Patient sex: F
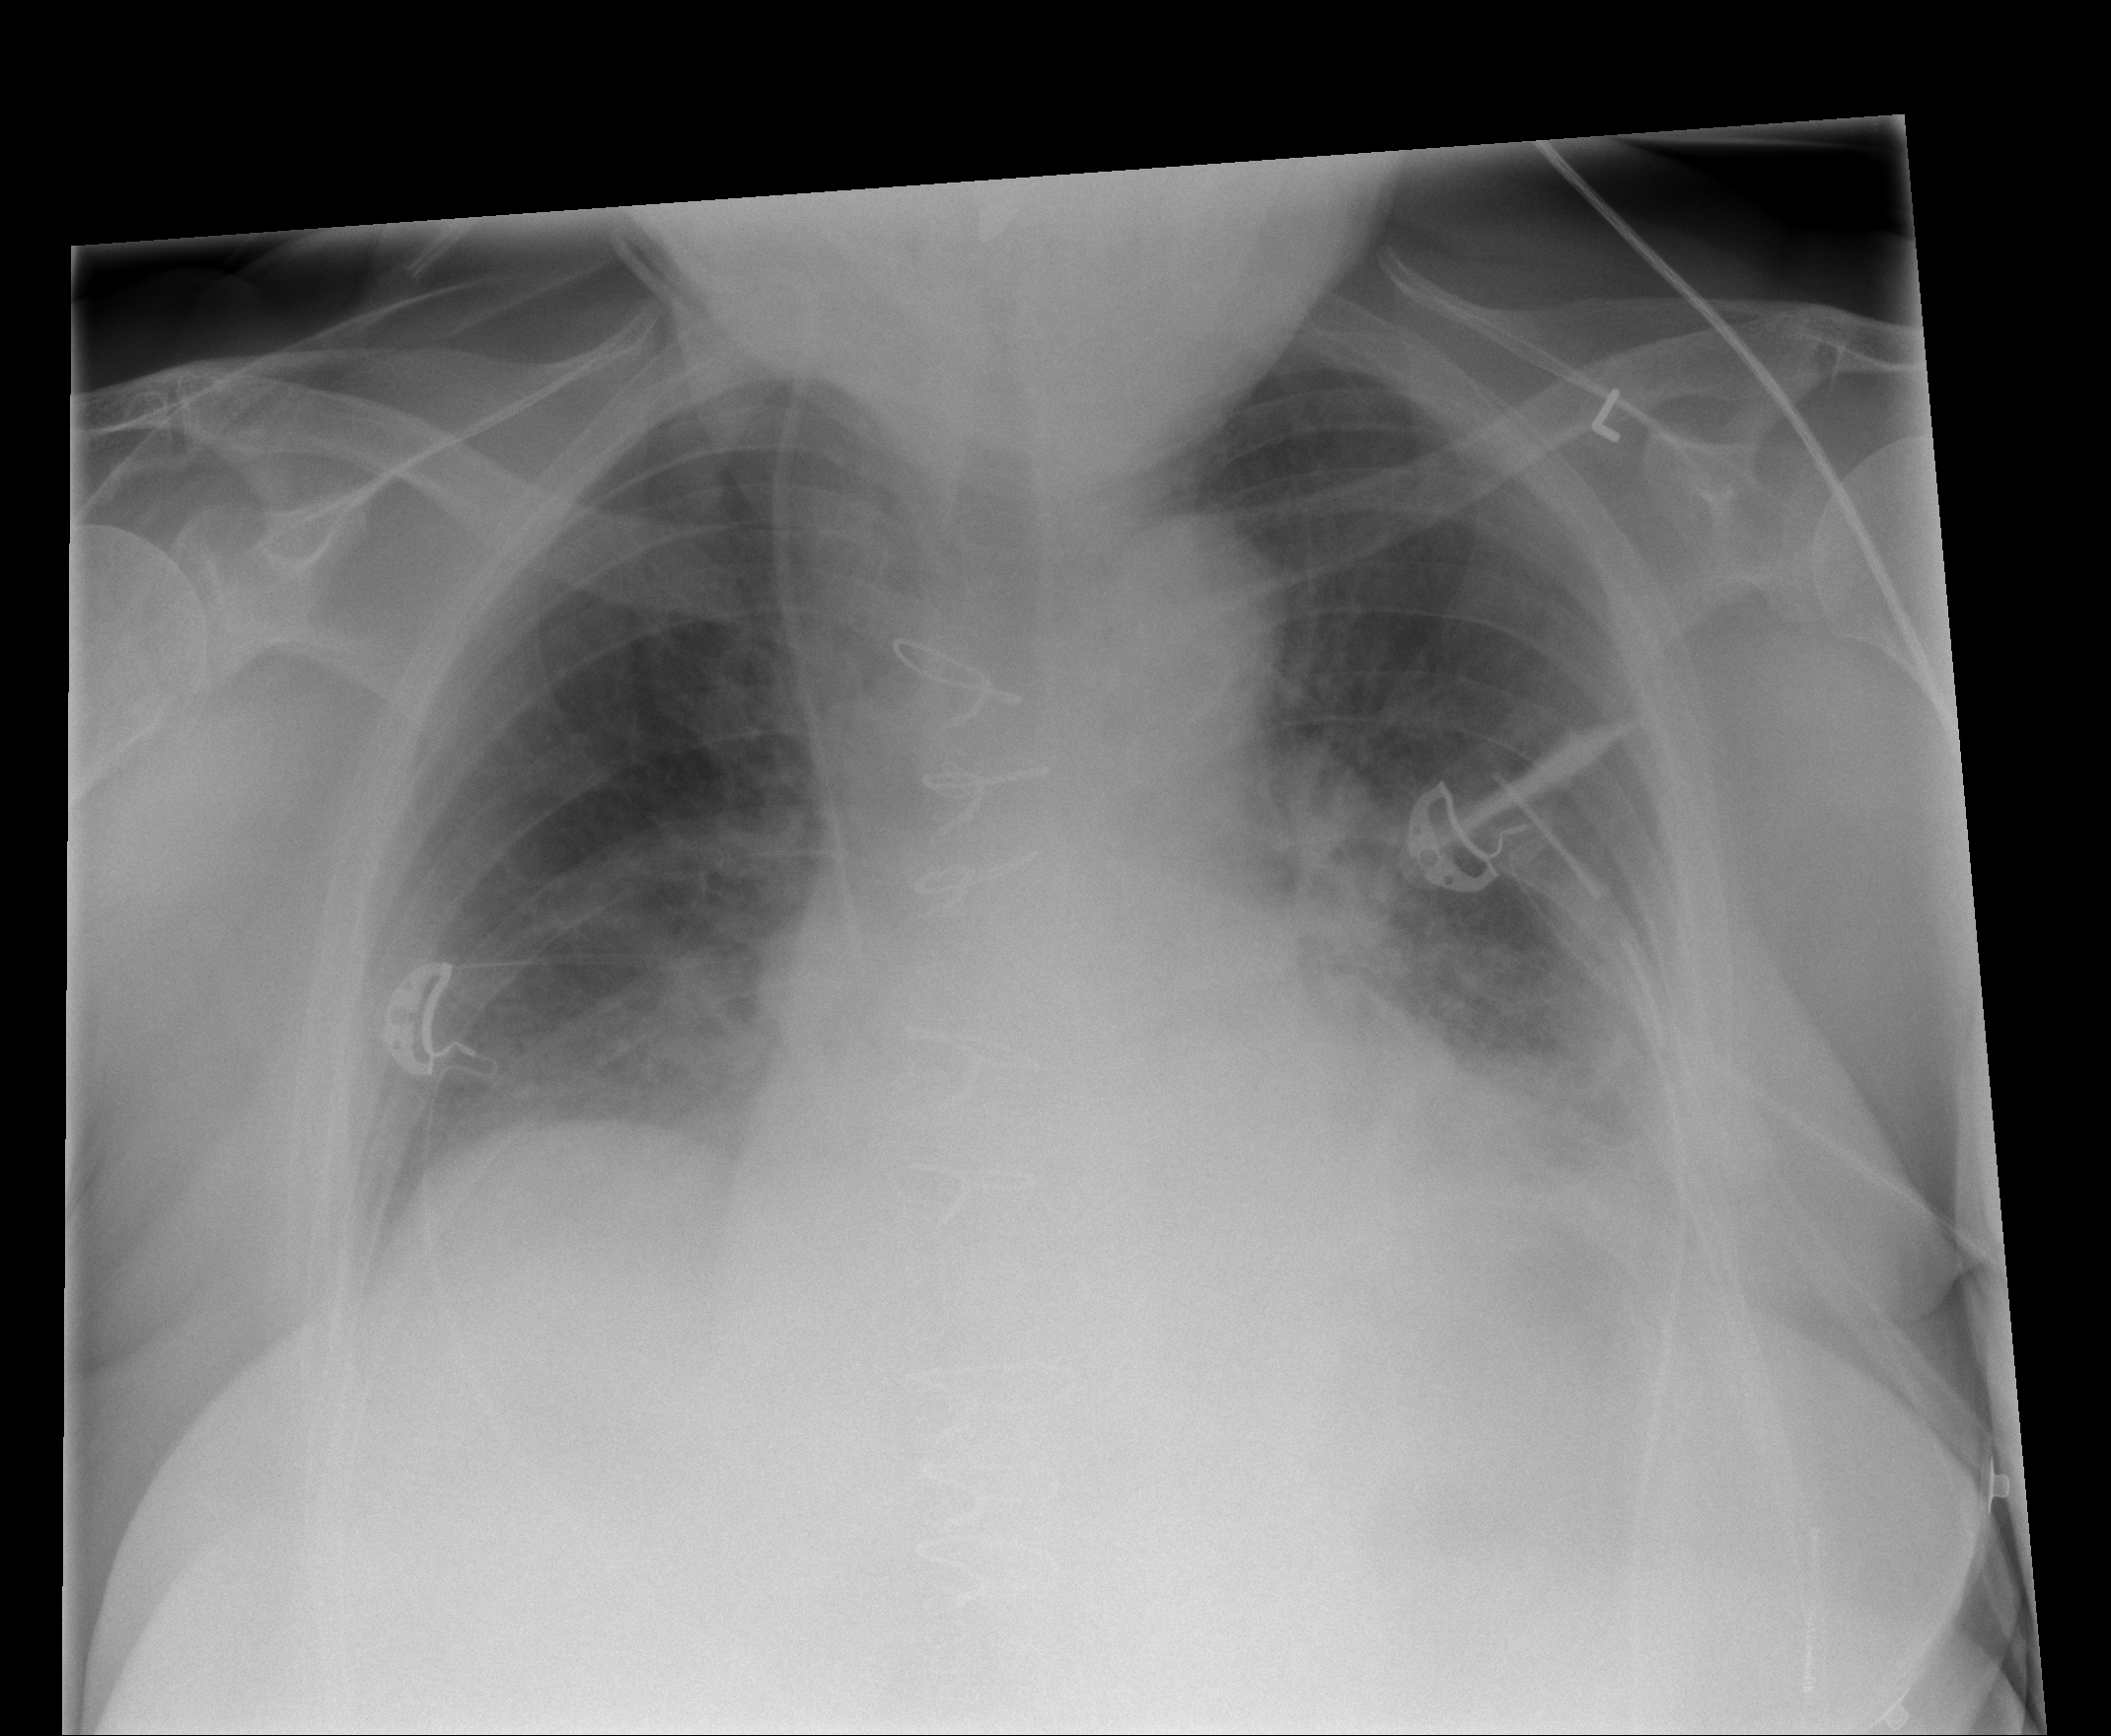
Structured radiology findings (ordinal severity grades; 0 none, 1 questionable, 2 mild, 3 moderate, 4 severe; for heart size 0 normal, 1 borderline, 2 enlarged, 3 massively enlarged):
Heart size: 2
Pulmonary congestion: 2
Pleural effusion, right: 0
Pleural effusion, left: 2
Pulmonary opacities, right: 1
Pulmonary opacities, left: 1
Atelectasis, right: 2
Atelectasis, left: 2